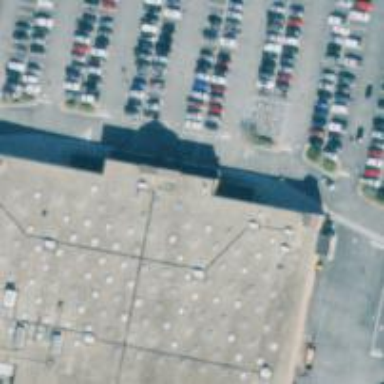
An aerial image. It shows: Supermarket.